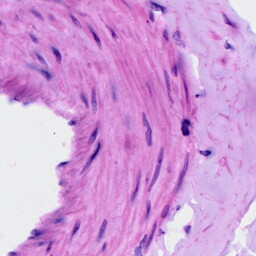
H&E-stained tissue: Ovarian